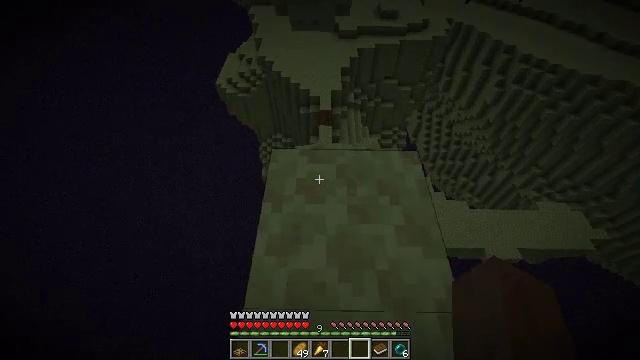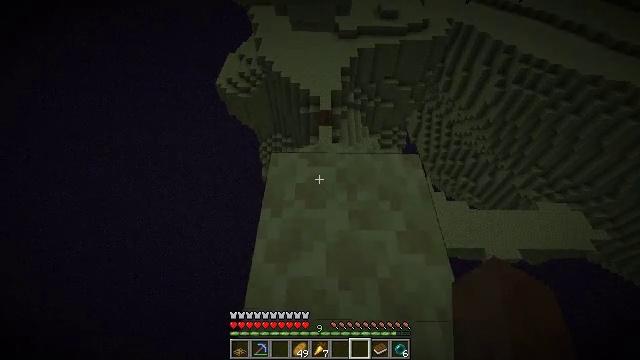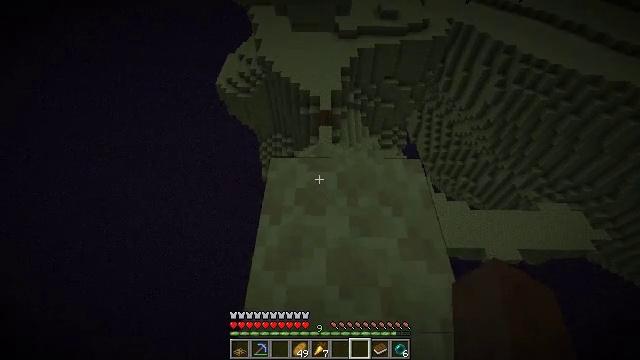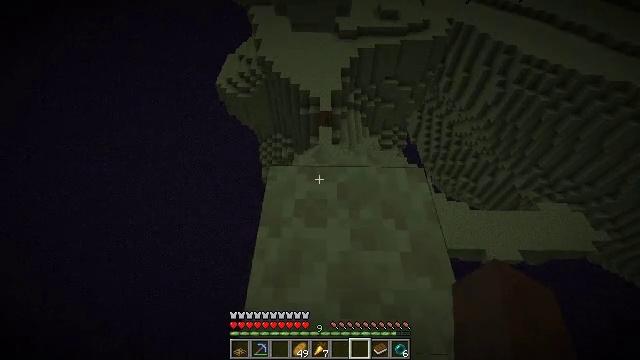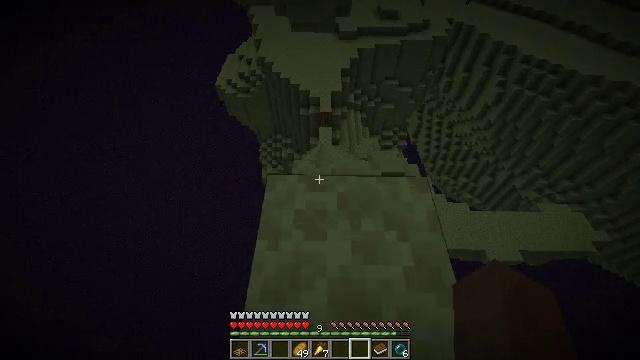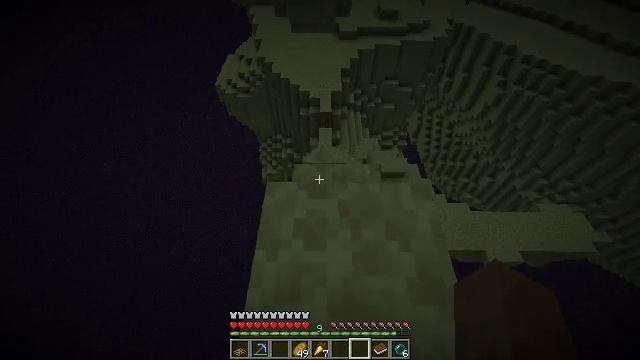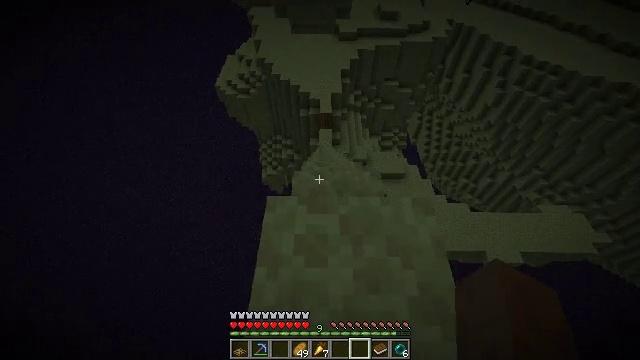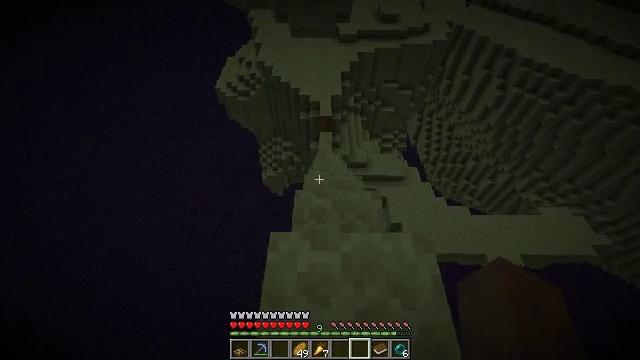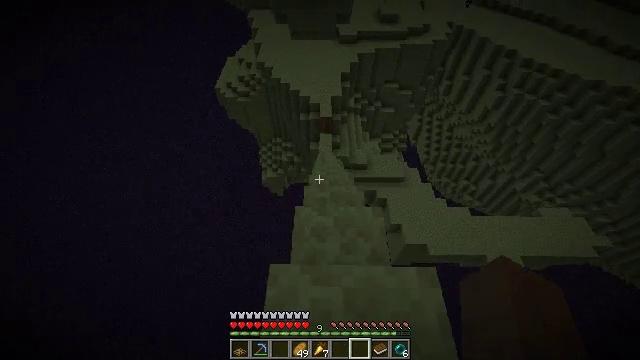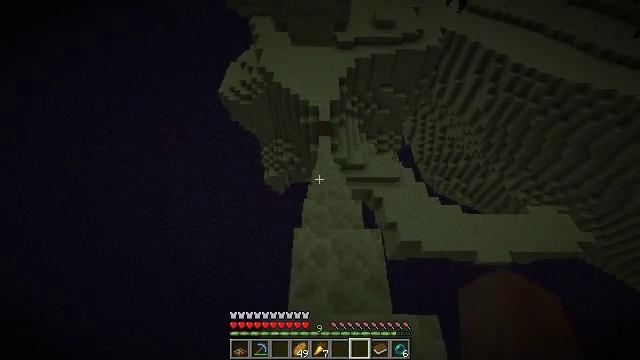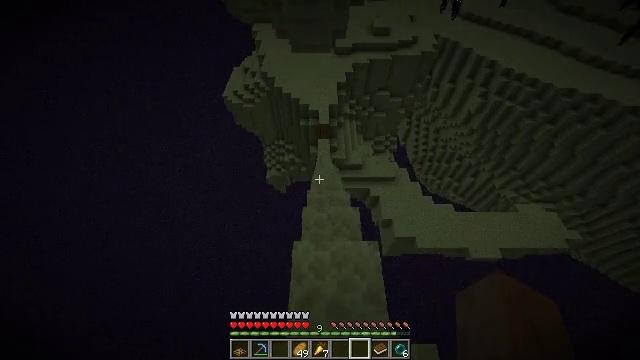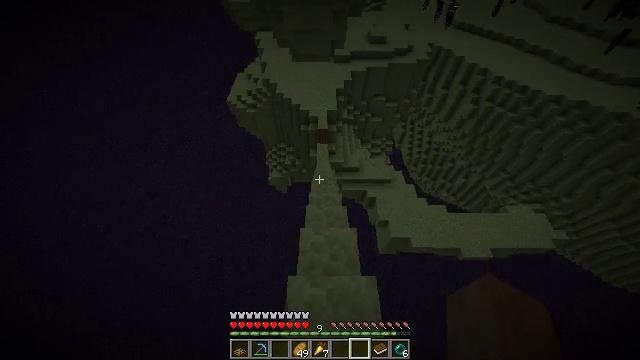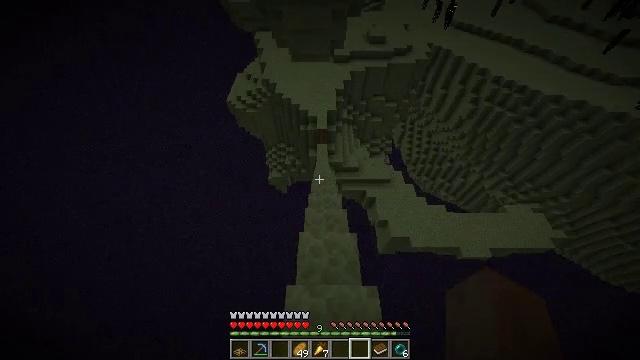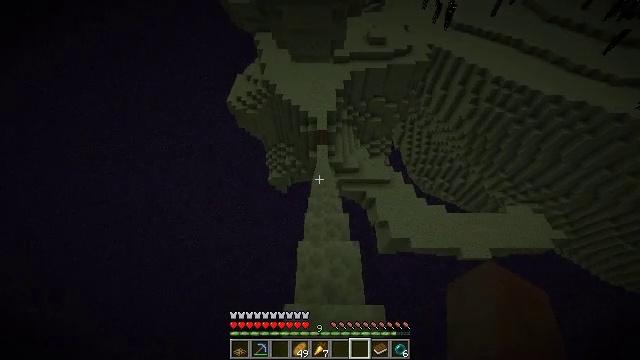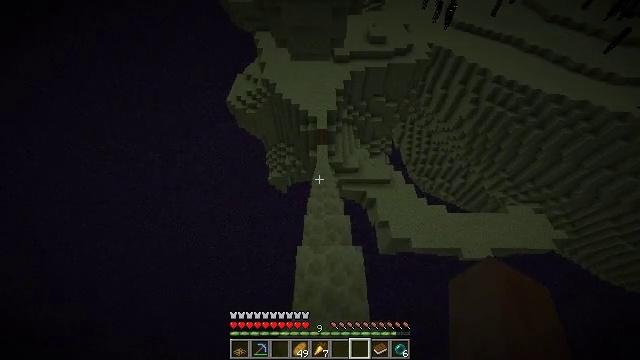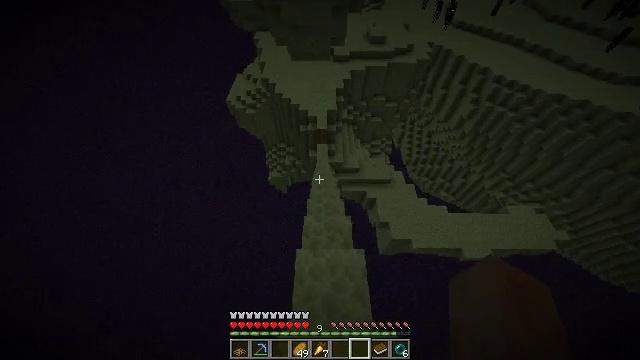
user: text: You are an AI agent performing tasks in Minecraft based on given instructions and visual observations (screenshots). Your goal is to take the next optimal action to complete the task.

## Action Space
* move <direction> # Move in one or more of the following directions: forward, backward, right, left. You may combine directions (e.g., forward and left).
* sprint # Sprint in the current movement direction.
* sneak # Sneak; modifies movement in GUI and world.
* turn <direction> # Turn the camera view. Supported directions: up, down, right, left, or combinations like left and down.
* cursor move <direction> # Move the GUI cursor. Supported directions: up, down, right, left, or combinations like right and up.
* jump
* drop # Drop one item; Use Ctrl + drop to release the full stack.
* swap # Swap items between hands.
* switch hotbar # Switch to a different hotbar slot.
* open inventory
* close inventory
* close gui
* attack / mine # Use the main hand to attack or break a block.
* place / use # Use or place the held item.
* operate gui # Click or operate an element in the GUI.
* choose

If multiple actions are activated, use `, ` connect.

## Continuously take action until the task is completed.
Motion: motion action
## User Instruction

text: Break some end stone blocks.
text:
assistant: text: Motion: move forward, sneak
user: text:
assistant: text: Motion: move forward, sneak
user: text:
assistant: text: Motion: move forward, sneak
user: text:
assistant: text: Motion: move forward, sneak
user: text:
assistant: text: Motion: move forward
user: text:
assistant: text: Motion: move forward
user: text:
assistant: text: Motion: move forward
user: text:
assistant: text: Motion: move forward, sprint
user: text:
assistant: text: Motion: move forward, sprint
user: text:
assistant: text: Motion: move forward, sprint
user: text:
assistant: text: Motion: move forward, sprint
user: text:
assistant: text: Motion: move forward, sprint
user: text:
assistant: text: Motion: move forward, sprint
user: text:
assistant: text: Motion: move forward, sprint
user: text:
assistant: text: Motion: move forward, sprint
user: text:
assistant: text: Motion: move forward, sprint
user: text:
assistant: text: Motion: move forward, sprint
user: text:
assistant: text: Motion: move forward, sprint
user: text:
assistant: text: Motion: move forward, sprint
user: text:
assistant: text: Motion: move forward, sprint
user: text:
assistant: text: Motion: move forward, sprint
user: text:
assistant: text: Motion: move forward, sprint
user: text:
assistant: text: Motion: move forward, sprint
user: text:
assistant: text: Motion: move forward, sprint
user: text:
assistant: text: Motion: move forward, sprint
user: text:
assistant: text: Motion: move forward, sprint
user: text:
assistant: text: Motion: move forward, sprint
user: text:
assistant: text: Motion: move forward, sprint
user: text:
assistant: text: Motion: move forward, sprint
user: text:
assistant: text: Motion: move forward, sprint